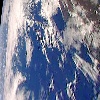
Label: cloud